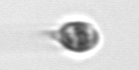
Label: flagellate